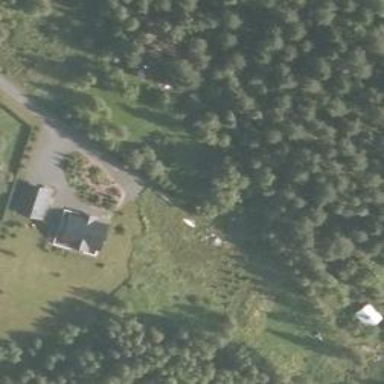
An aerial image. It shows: Driveway.